Question: I have a binary image such as:

I am looking to separate the main big elliptical white section from the little mushroom cloud on top. This needs to be an automatic process for many different images, which may be quite different but will still have this characteristic of a main blob and a touching smaller blob either above or to the sides.
I was thinking of using watershed but it doesn't work in all cases depending on the proportions of the extra blob. I am now trying to see if there is a way of finding the edge of the binary image and putting a condition on the concavity of this edge but I cannot find how to do this.
Ideally implementation in MATLAB but if this can be done better in SciPy/Mathematica, that's fine as well.
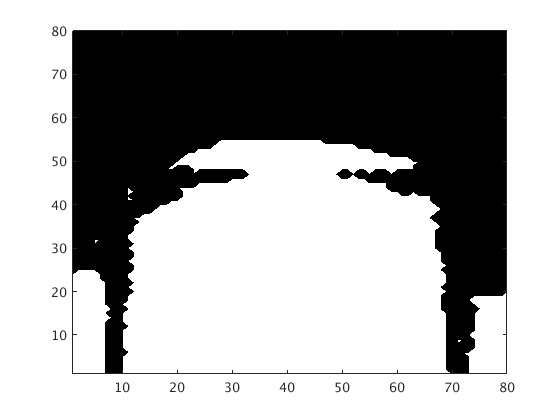
Answer: Here's my attempt. The code is rough, but it's a general idea of how you can use the boundary and signed curvature to find the two points that segment the "mushroom top" from the rest of the body, and then using the turn predicate to determine the points of interest.
'''
clear; clc;
binary_img = imread('bin.jpg') > 100;
% Get boundaries
b = bwboundaries(binary_img);
% Get largest boundary
b = b{cellfun(@length,b) == max(cellfun(@length,b))};
% Filter boundary - use circular convolution
b(:,1) = cconv(b(:,1),fspecial('gaussian',[1 81],40)',size(b,1));
b(:,2) = cconv(b(:,2),fspecial('gaussian',[1 81],40)',size(b,1));
% Find curvature
curv_vec = zeros(length(b),1);
for i = 0:size(b,1)-1
p_b = b(mod(i-25,length(b))+1,:); % p_b = point before
p_m = b(mod(i,length(b))+1,:); % p_m = point middle
p_a = b(mod(i+25,length(b))+1,:); % p_a = point after
dx_ds = p_a(1)-p_m(1); % First derivative
dy_ds = p_a(2)-p_m(2); % First derivative
ddx_ds = p_a(1)-2*p_m(1)+p_b(1); % Second derivative
ddy_ds = p_a(2)-2*p_m(2)+p_b(2); % Second derivative
curv_vec(i+1) = dx_ds*ddy_ds-dy_ds*ddx_ds;
end
% Find local maxima for curvature
[pks,locs] = findpeaks(curv_vec);
[pks,pks_idx] = sort(pks);
% Select two largest curvatures
p1_max = b(curv_vec == pks(end),:);
p2_max = b(curv_vec == pks(end-1),:);
% Paint biggest contiguous region
rp = regionprops(binary_img,'Area','PixelIdxList','PixelList');
rp = rp(max(vertcat(rp.Area)) == vertcat(rp.Area));
% Paint all points to the left of the line
img = zeros(size(binary_img));
img(rp.PixelIdxList) = 0.5;
for i = 1:length(rp.PixelList)
turn = sign(det([1 p1_max(1) p1_max(2);
1 p2_max(1) p2_max(2);
1 rp.PixelList(i,2) rp.PixelList(i,1);]));
if (turn > 0)
img(rp.PixelList(i,2),rp.PixelList(i,1)) = 1;
end
end
figure(1);
subplot(1,3,1);
plot(b(:,1), b(:,2),'o');
hold on;
plot(p1_max(1), p1_max(2),'ro','Markersize',5,'LineWidth', 5);
plot(p2_max(1), p2_max(2),'ro','Markersize',5,'LineWidth', 5);
subplot(1,3,2);
plot(curv_vec);
subplot(1,3,3);
imshow(img);
'''
Using this image:

Output: